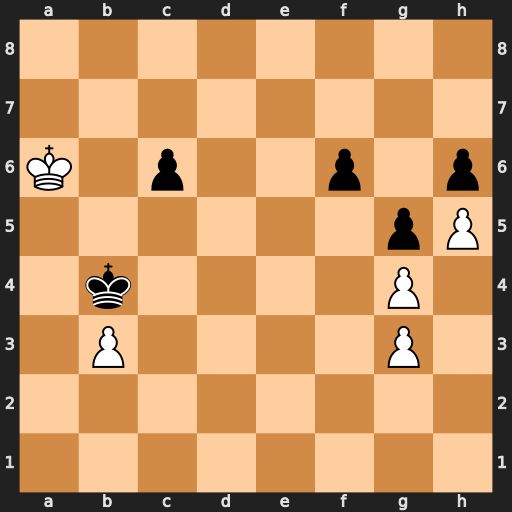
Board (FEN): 8/8/K1p2p1p/6pP/1k4P1/1P4P1/8/8
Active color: w
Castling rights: -
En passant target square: -
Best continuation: Kb6 c5 Kc6 c4 bxc4